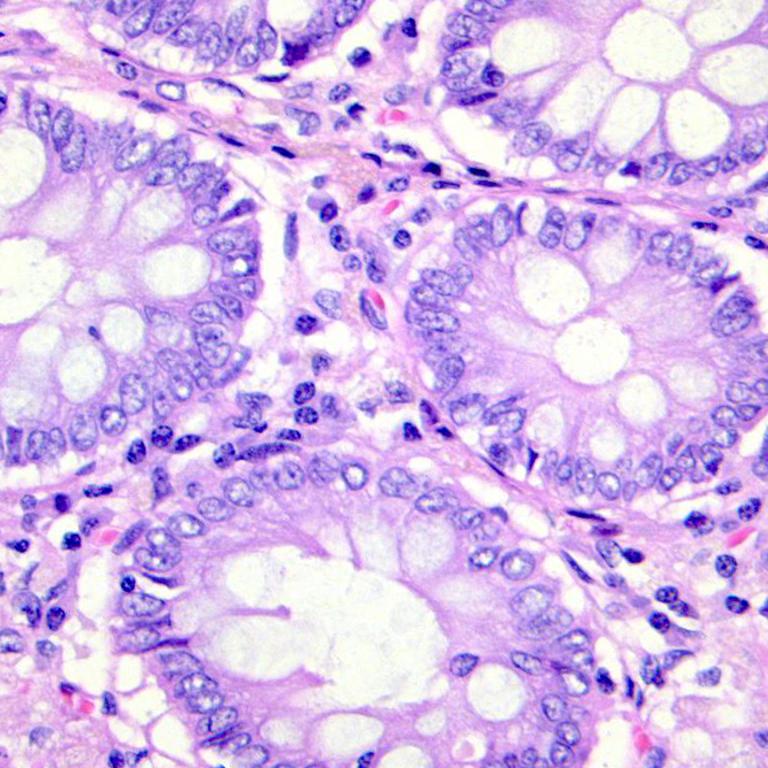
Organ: colon
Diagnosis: benign